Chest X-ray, AP view. Patient: 35 years old, sex M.
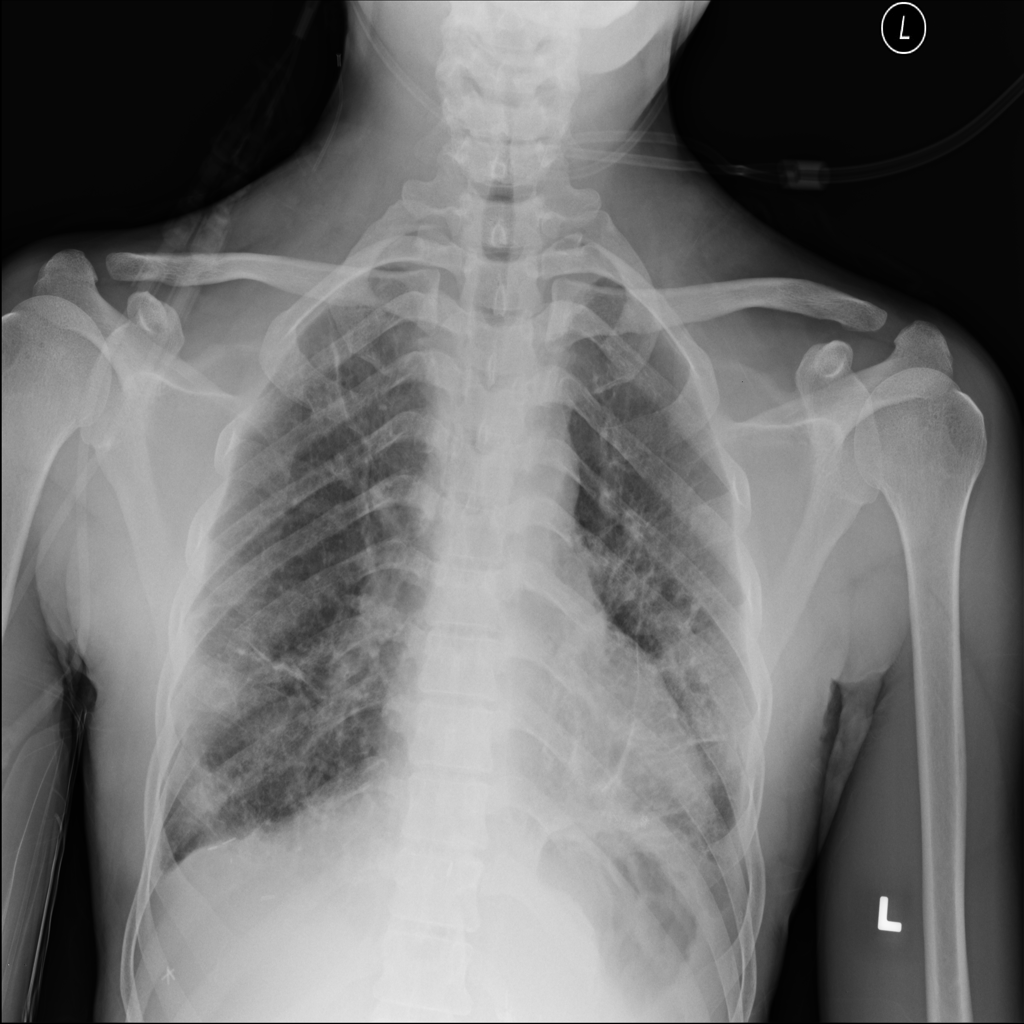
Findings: Consolidation